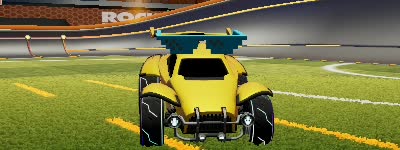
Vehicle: octane